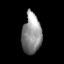
Tissue: prostate
Cell type: T cells
Senescence score: 0.8328
Nuclear area (px): 762
Mean DAPI intensity: 141.224